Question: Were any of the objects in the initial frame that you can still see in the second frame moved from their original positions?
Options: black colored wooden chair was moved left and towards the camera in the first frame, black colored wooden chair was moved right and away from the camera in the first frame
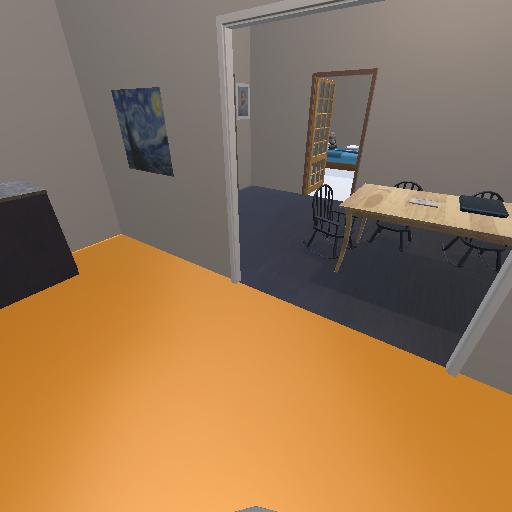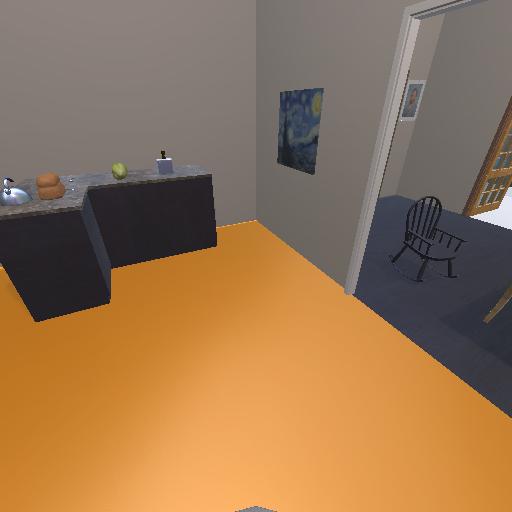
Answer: black colored wooden chair was moved left and towards the camera in the first frame